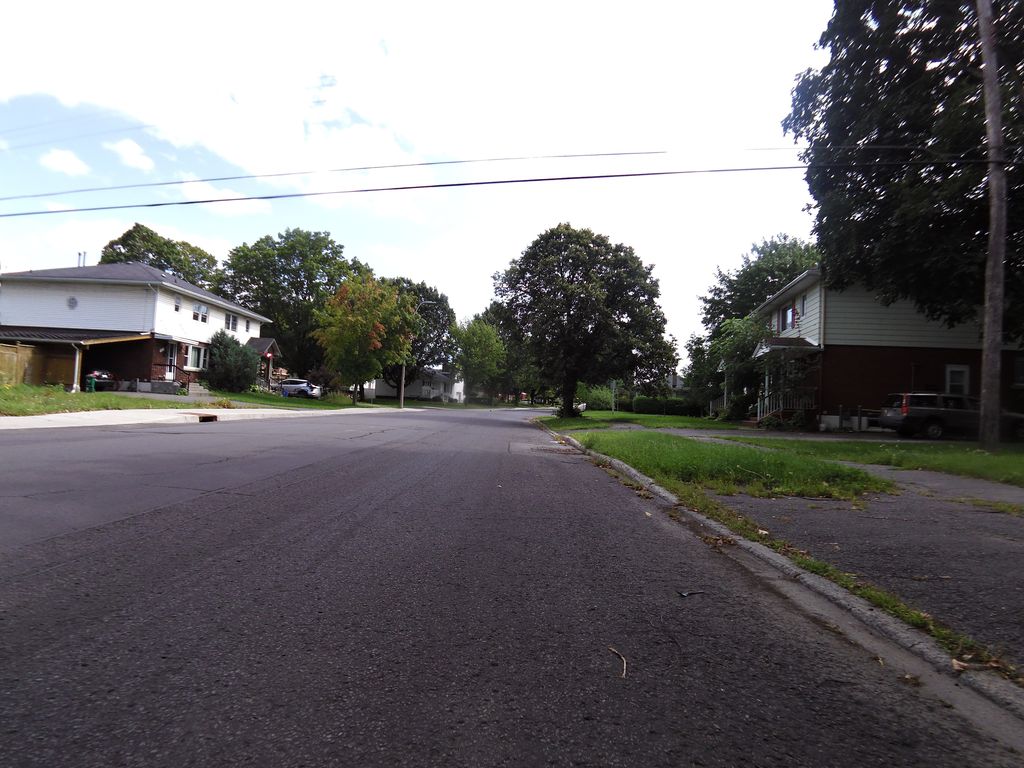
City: ottawa-gatineau